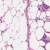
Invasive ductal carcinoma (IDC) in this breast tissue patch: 1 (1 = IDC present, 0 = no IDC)